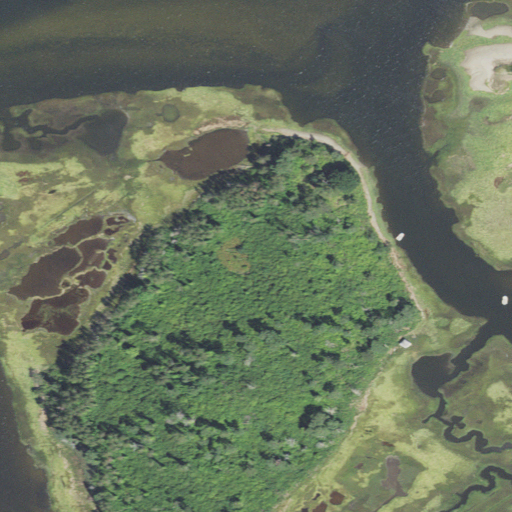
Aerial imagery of mountain in Massachusetts named Round Island containing herbaceous wetlands, mixed forest, open water, deciduous forest, and medium intensity development